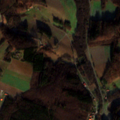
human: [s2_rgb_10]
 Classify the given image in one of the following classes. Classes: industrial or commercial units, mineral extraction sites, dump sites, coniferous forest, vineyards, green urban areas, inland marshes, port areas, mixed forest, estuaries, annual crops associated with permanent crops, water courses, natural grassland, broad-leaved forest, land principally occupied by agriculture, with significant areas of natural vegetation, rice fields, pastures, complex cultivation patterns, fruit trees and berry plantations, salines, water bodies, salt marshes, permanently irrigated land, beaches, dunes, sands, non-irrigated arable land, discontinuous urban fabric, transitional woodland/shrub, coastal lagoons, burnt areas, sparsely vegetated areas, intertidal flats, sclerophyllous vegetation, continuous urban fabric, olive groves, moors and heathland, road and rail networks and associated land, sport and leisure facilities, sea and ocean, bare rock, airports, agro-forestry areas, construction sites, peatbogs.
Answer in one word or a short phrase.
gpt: non-irrigated arable land, complex cultivation patterns, broad-leaved forest, mixed forest